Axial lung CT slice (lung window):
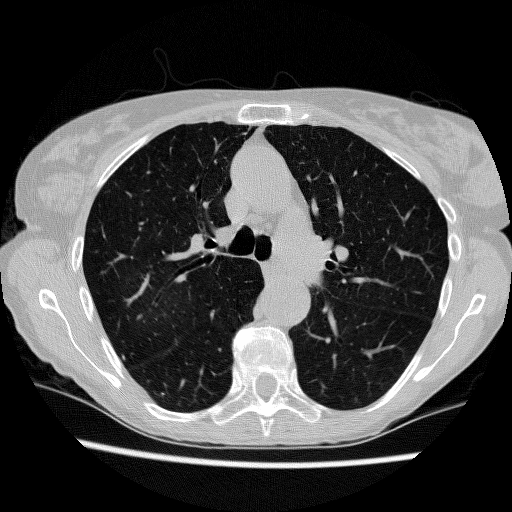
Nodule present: no